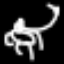
Label: frog